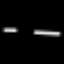
Label: line